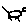
Label: cat